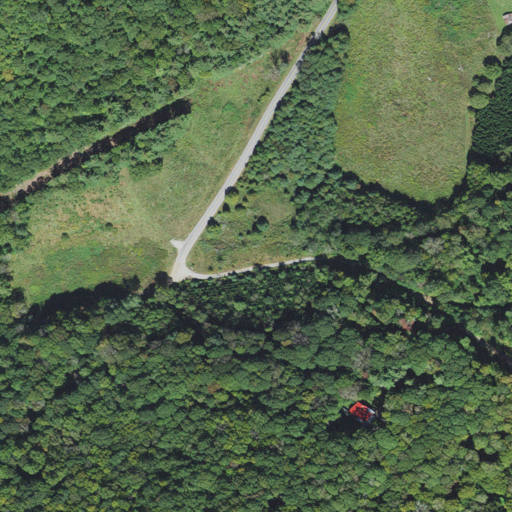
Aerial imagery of gap in North Carolina named Buck Gap containing deciduous forest, mixed forest, shrub, open development, and evergreen forest